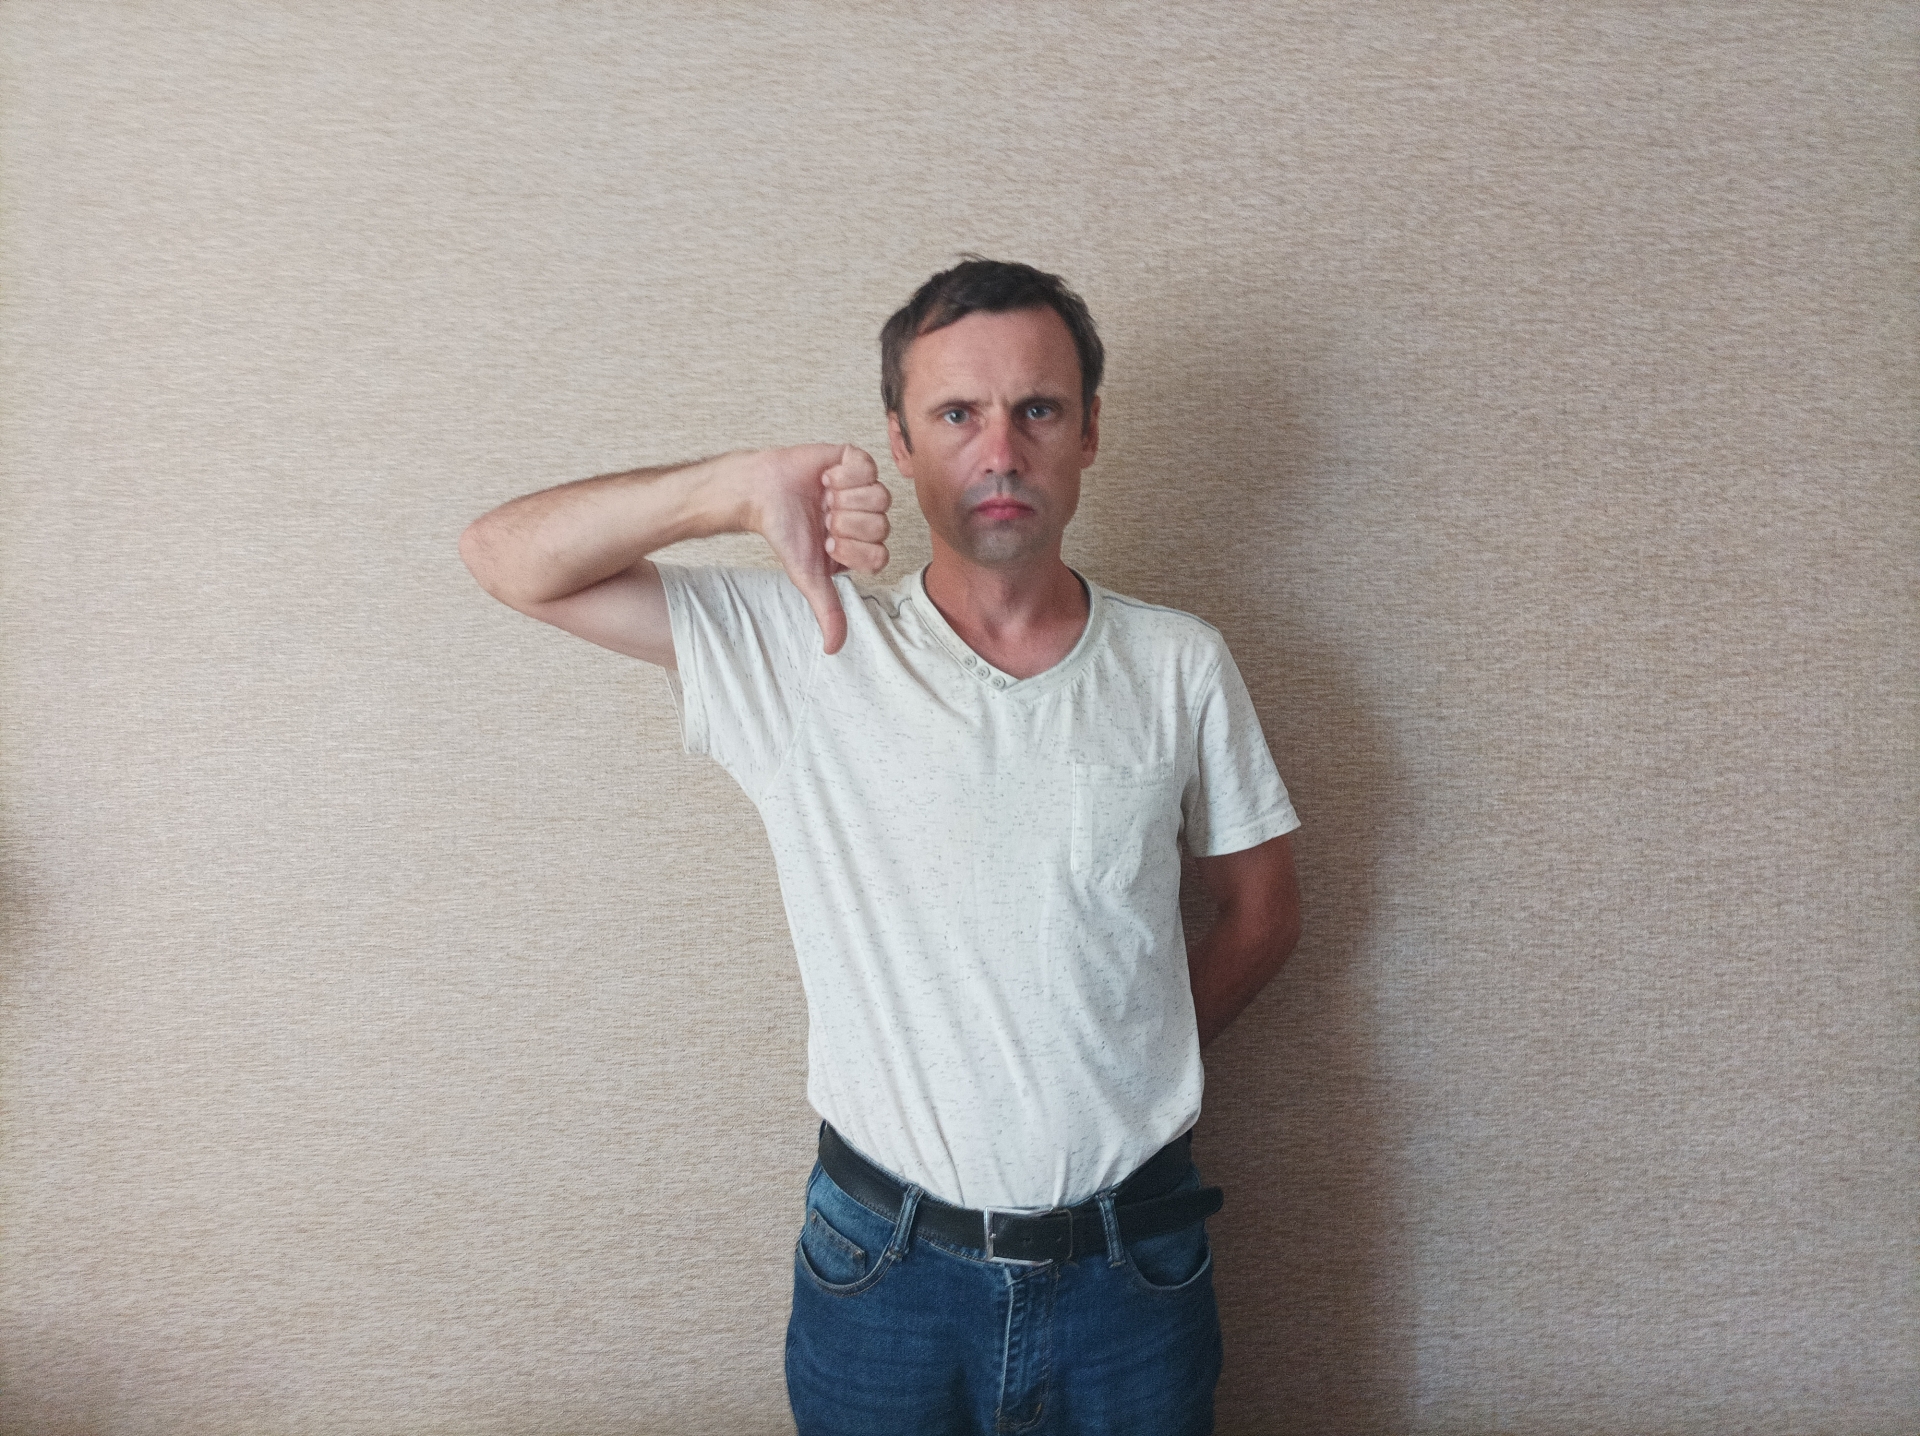
Label: clear